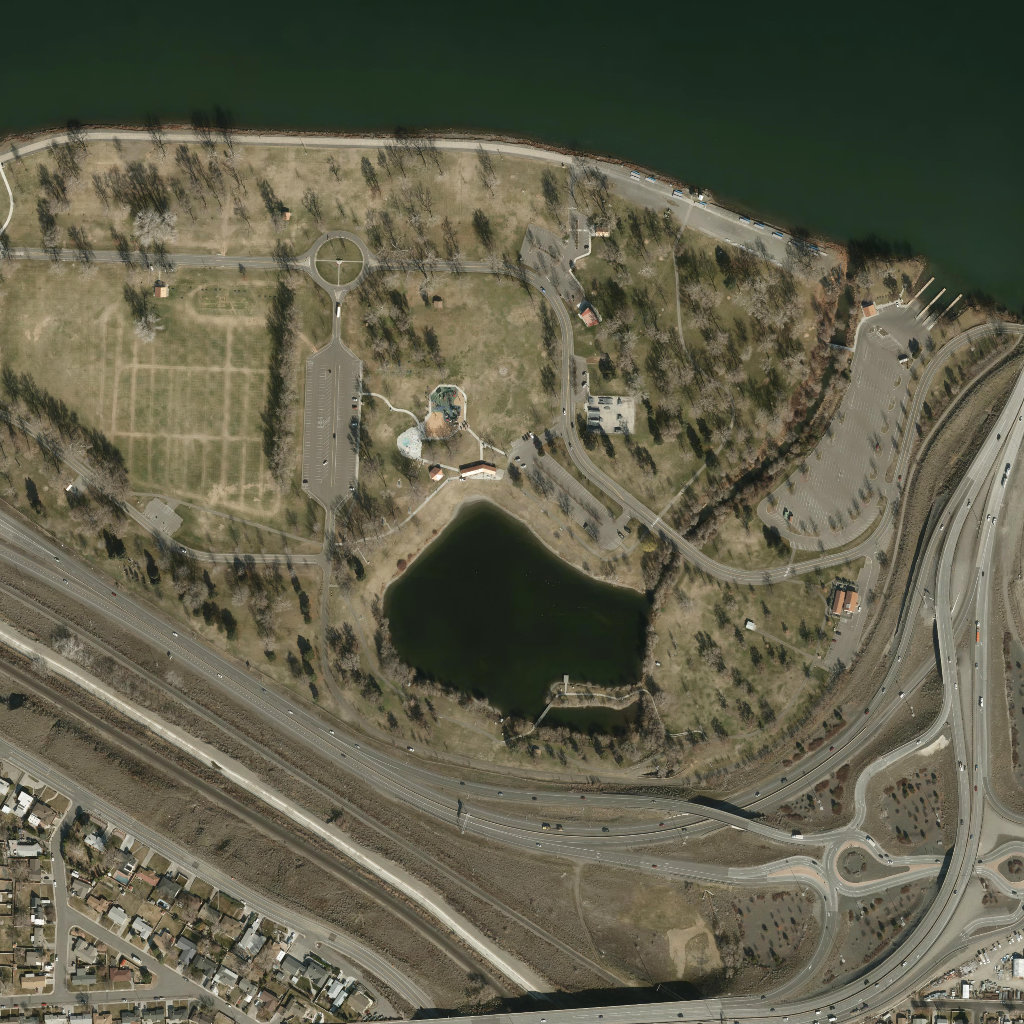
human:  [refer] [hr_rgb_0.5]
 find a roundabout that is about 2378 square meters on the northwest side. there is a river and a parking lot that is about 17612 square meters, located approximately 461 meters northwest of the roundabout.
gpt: <box>[[29, 21, 36, 29, 0]]</box>